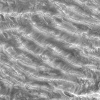
Atmospheric dust classification: not_dusty